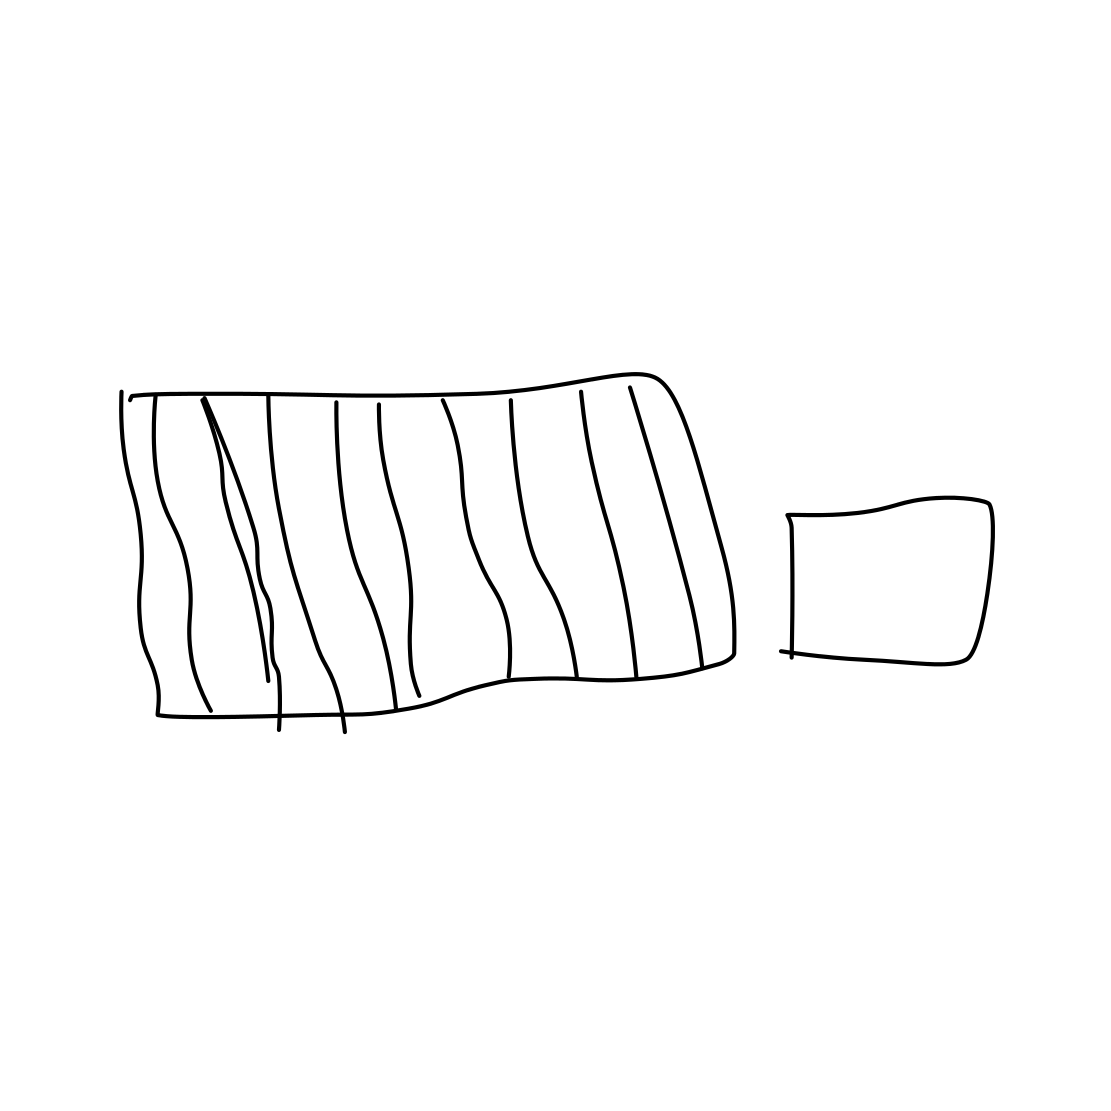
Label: bread